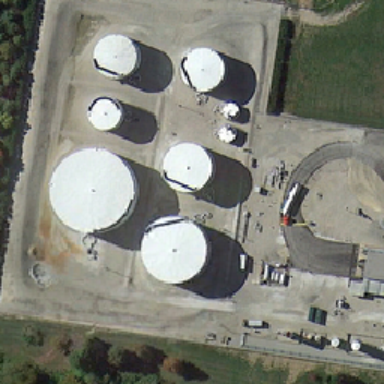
There are many green trees beside the reservoir .